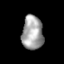
Tissue: skin
Cell type: Epithelial cells
Senescence score: 0.2239
Nuclear area (px): 701
Mean DAPI intensity: 162.866